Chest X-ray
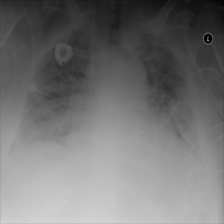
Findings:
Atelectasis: negative
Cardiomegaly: negative
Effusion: negative
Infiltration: negative
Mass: negative
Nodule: negative
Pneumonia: negative
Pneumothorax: negative
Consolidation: negative
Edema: negative
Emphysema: negative
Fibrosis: negative
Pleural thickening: negative
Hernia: negative